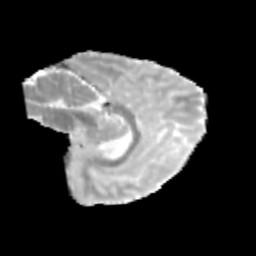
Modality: MD
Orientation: sagittal
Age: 9
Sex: female
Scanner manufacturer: siemens
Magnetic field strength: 3 T
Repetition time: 3.8 s
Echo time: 0.07 s